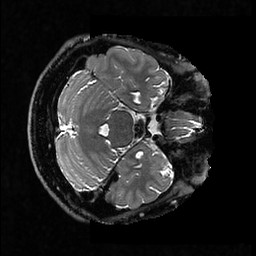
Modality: T2w
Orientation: axial
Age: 39
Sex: male
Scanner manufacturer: ge
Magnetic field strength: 3 T
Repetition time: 3.202 s
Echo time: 0.06703 s